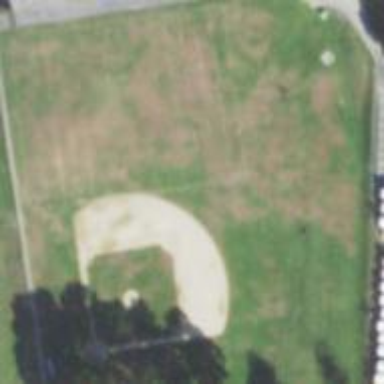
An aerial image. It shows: Baseball pitch for leisure land activities.